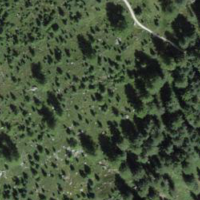
EUNIS habitat code: 26
Species observed at this site:
Empetrum nigrum